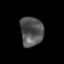
Tissue: prostate
Cell type: T cells
Senescence score: 0.3082
Nuclear area (px): 660
Mean DAPI intensity: 83.626